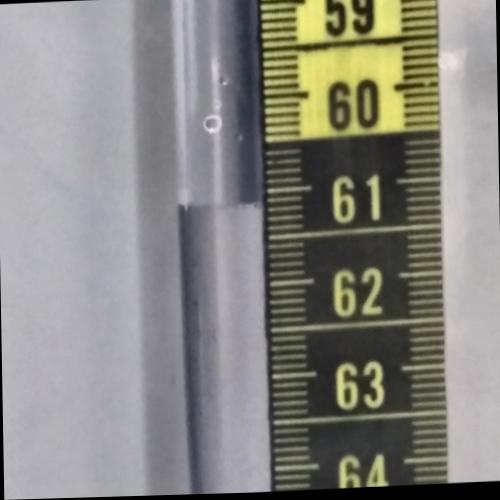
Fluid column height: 61.1 cm